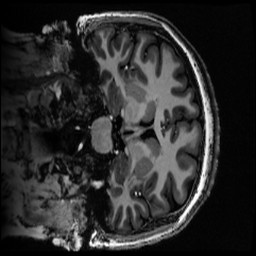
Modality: MP2RAGE
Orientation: coronal
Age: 22
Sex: female
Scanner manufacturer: siemens
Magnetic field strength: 6.98 T
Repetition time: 6 s
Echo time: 0.00283 s